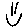
Label: smiley face